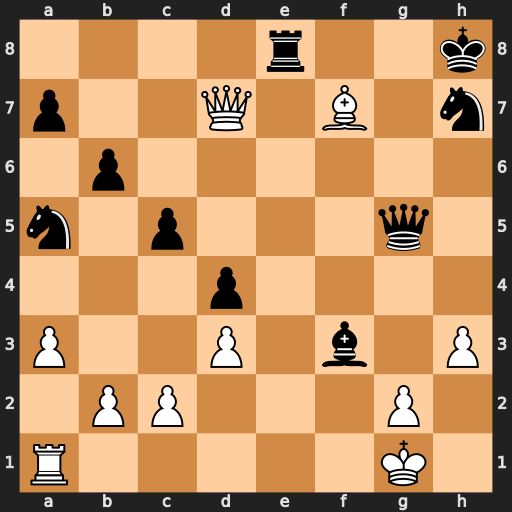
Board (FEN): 4r2k/p2Q1B1n/1p6/n1p3q1/3p4/P2P1b1P/1PP3P1/R5K1
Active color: w
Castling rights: -
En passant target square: -
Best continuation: Qxe8+ Kg7 Qg8+